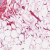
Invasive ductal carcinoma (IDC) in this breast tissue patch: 0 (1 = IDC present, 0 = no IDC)